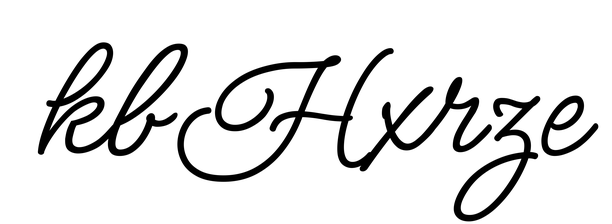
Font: MeowScript-Regular